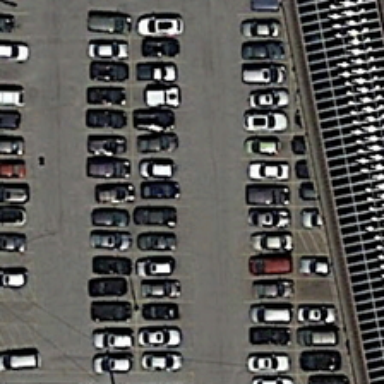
Many cars are parked in a parking lot near a building .